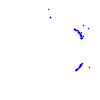
Particle: proton